Fundus camera: zeiss
Shooting center: fovea
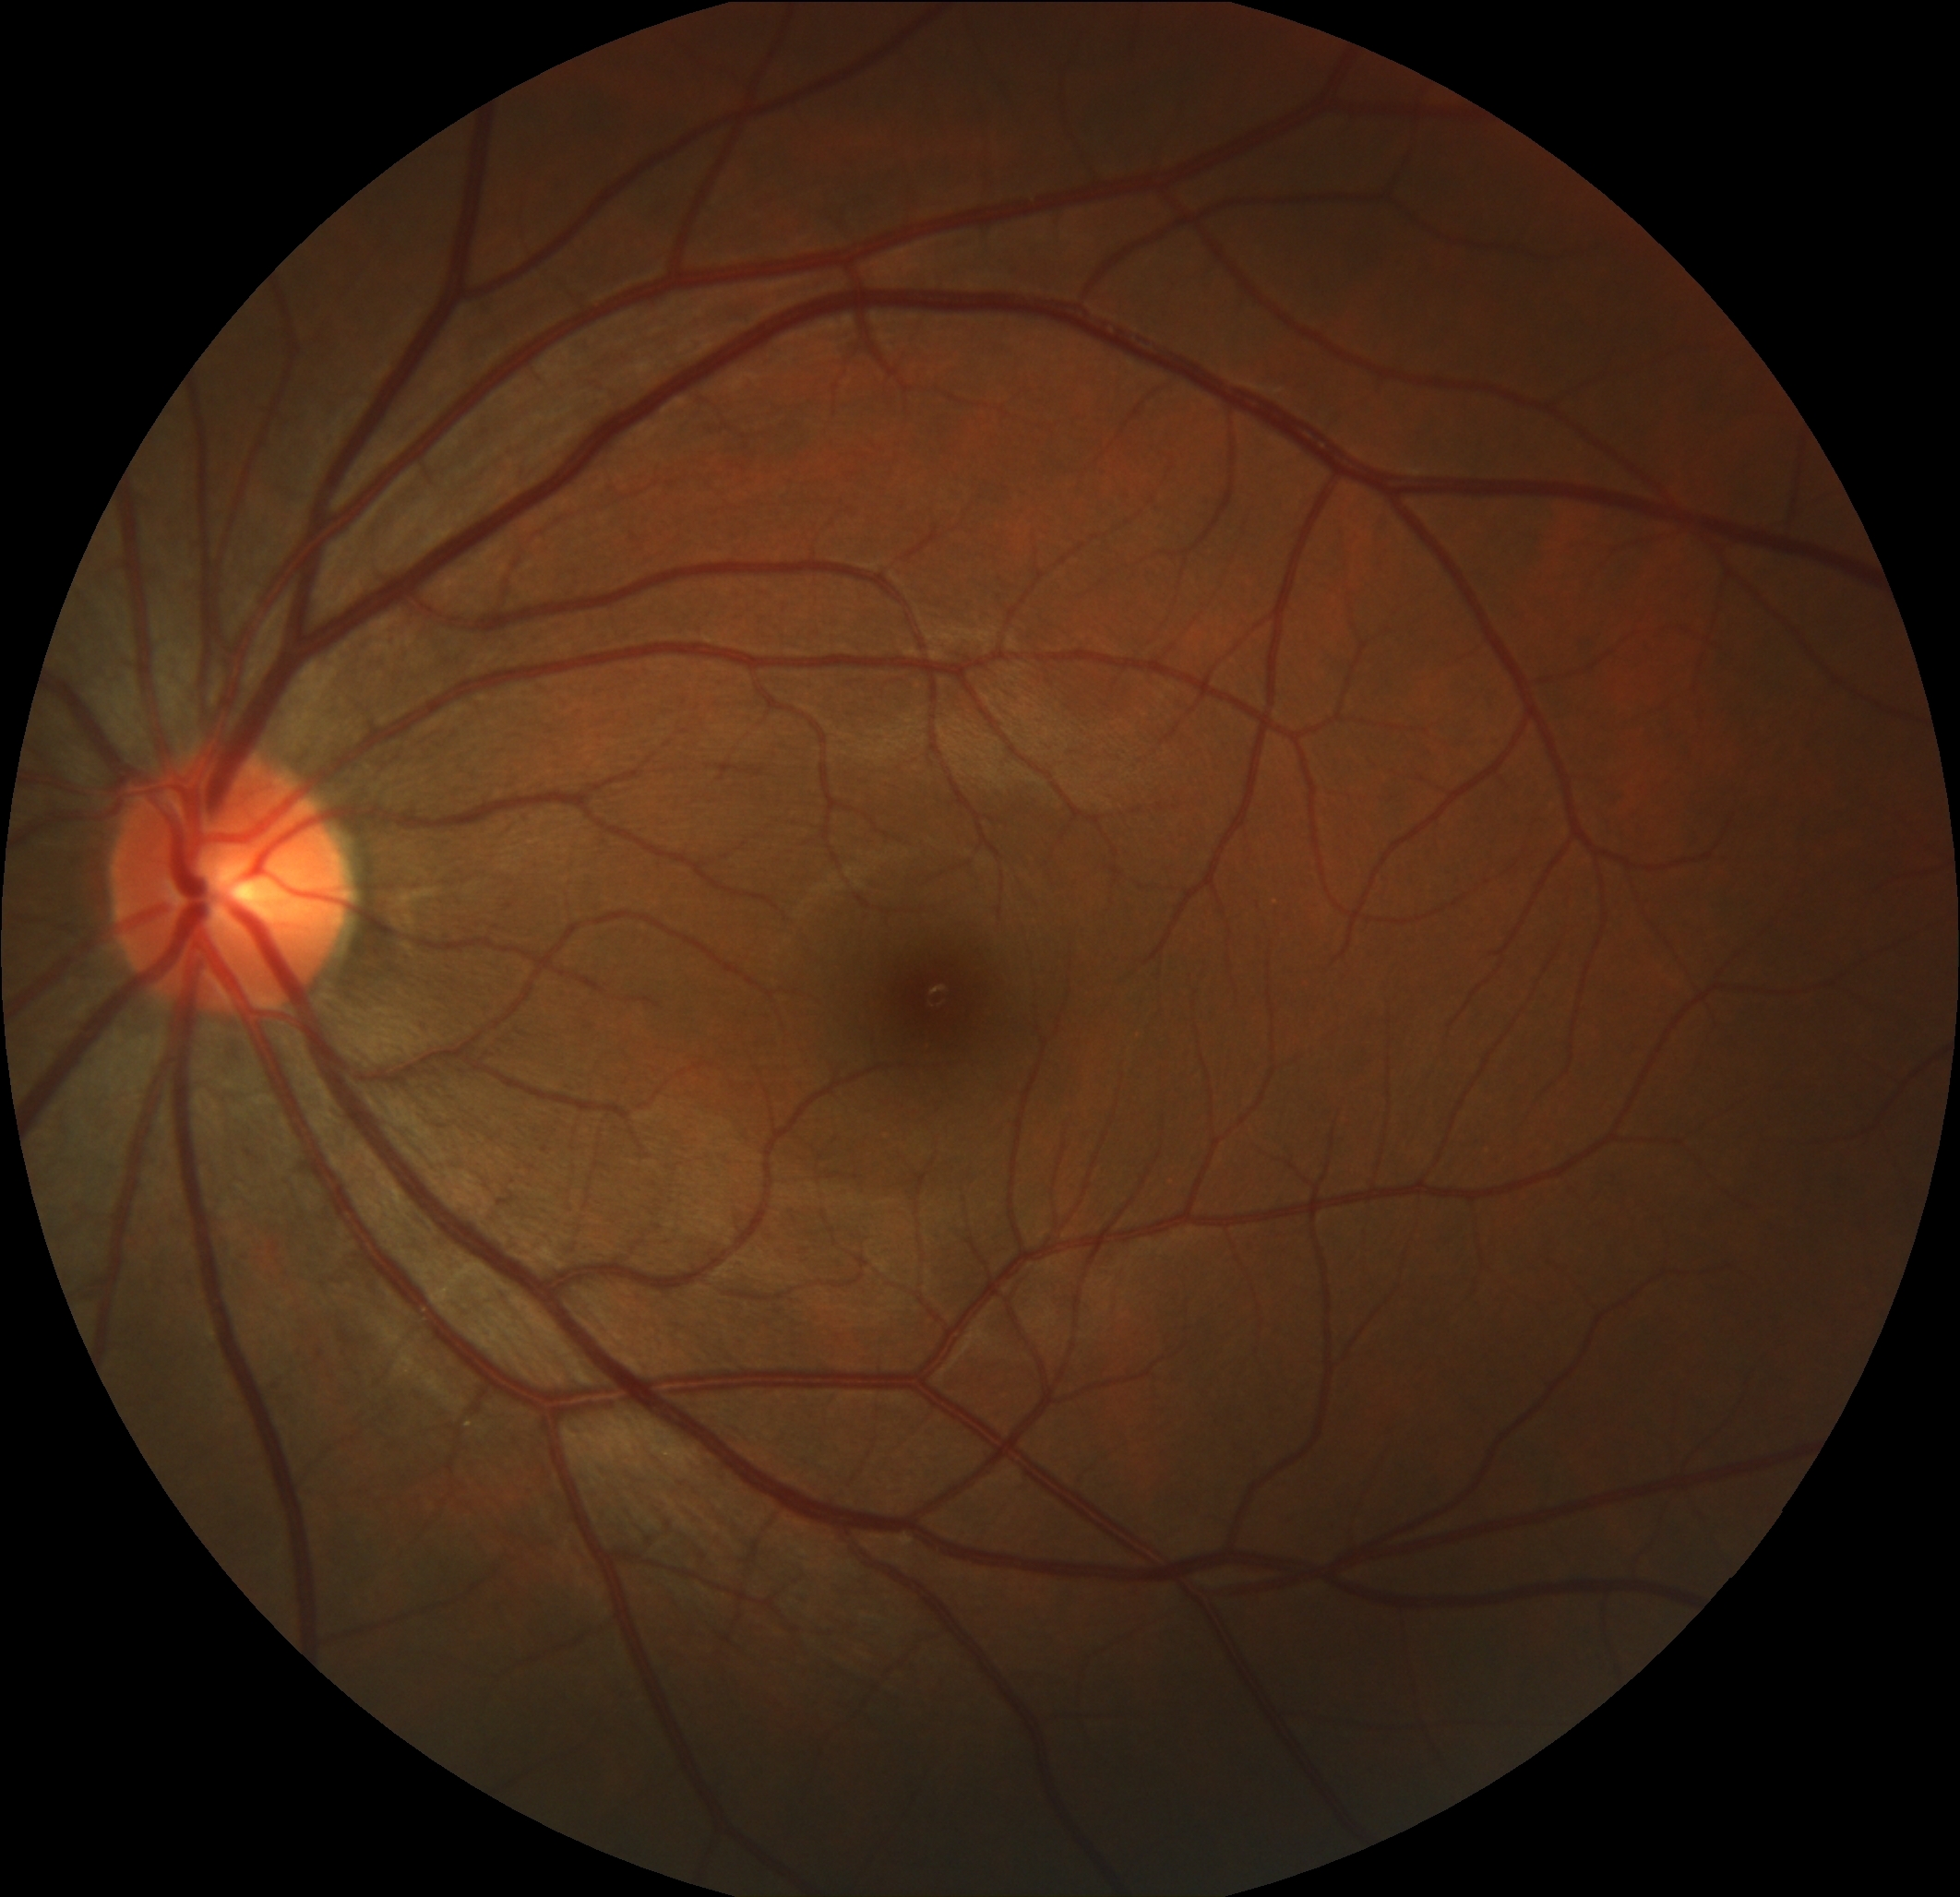
Pathologic myopia: no
Patchy retinal atrophy: absent
Retinal detachment: absent